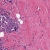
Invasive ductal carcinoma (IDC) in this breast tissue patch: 1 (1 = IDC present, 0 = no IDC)